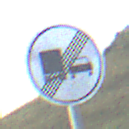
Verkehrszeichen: EndeUeberholverbotKraftfahrzeuge
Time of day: SunriseSunset
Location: Outdoor (RoadRail)
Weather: PartlyCloudy
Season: NotSpecified
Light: Natural